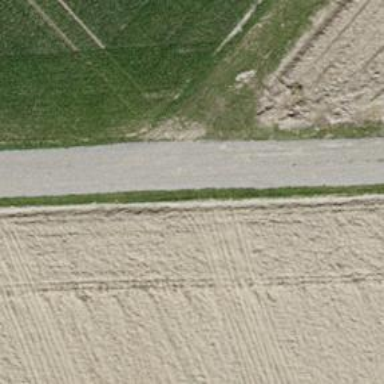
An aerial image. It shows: Grassy track with grade 5 track type.